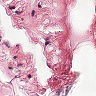
Metastatic tissue present: no